Question: I'm experiencing a weird error with the visual studio 11 beta WPF designer (i.e. google does not return any results while searching for a part of the stacktrace)
Here is the problem:
When I create a WPF application project, and then add windows or usercontrols to it, I have no problems editing them in the embedded WPF designer.
But when I create a WPF user control project, I cannot manage to get it working: I have the weird error I pasted below.
I'm targeting .Net 4.5 ... and my VS is in french (sorry).
I pasted the text for this question to be searcheable, and an image as well, for readability.
EDIT: I would translate the first part of the error message as (sorry for my english...)
Trying to load an assembly from a network source, which has implied using the assembly in sandbox mode in previous version of .Net framework. Since this .Net framework version does not activate CAS strategy by default, this loading might be dangerous.
etc...

> System.NotSupportedException Tentative de chargement d'un assembly a
partir d'un emplacement reseau qui aurait entraine l'utilisation de
l'assembly en mode Bac a sable (sandbox) dans les versions anterieures
du .NET Framework. Cette version du .NET Framework n'activant pas la
strategie CAS par defaut, ce chargement peut etre dangereux. Si ce
chargement n'est pas destine a utiliser l'assembly en mode Bac a sable
(sandbox), activez le commutateur loadFromRemoteSources. Pour plus
d'informations, consultez
<URL>. a
Microsoft.Expression.DesignHost.Isolation.Remoting.ThreadMarshaler.DirectInvoke[T](WaitHandle
abort, Func'1 func) a Microsoft.Expression.DesignHost.Isolation.Remoting.ThreadMarshaler.MarshalOut[TResult,TValue](RemoteHandle'1
targetObject, Func'1 func) a Microsoft.Expression.DesignHost.Isolation.Remoting.ThreadMarshaler.MarshalOut[TResult,TValue](RemoteHandle'1
targetObject, Func'2 func) a
Microsoft.Expression.DesignHost.Isolation.Remoting.LocalDesignerService.Microsoft.Expression.DesignHost.IDesignerService.CreateDesigner(IHostSourceItem
item, IHostTextEditor editor) a
Microsoft.Expression.DesignHost.IsolatedDesignerService.CreateDesignerViewInfo(IIsolationTarget
isolationTarget, IHostSourceItem item, IHostTextEditor editor,
CancellationTokenSource cancelSource)System.NotSupportedException Tentative de chargement d'un assembly a
partir d'un emplacement reseau qui aurait entraine l'utilisation de
l'assembly en mode Bac a sable (sandbox) dans les versions anterieures
du .NET Framework. Cette version du .NET Framework n'activant pas la
strategie CAS par defaut, ce chargement peut etre dangereux. Si ce
chargement n'est pas destine a utiliser l'assembly en mode Bac a sable
(sandbox), activez le commutateur loadFromRemoteSources. Pour plus
d'informations, consultez
<URL>.Server stack trace: at
Microsoft.Expression.DesignHost.Isolation.Remoting.ThreadMarshaler.CallQueue.WaitForCompletion(BlockingCall
call) at
Microsoft.Expression.DesignHost.Isolation.Remoting.ThreadMarshaler.CallQueue.Invoke(BlockingCall
call) at
Microsoft.Expression.DesignHost.Isolation.Remoting.ThreadMarshaler.CallQueue.Invoke<URL> at
Microsoft.Expression.DesignHost.Isolation.Remoting.RemoteDesignerService.Microsoft.Expression.DesignHost.Isolation.Remoting.IRemoteDesignerService.CreateDesigner(IRemoteHostSourceItem
remoteItem, IRemoteHostTextEditor remoteEditor) at
System.Runtime.Remoting.Messaging.StackBuilderSink._PrivateProcessMessage(IntPtr
md, Object[] args, Object server, Object[]& outArgs) at
System.Runtime.Remoting.Messaging.StackBuilderSink.SyncProcessMessage(IMessage
msg)Exception rethrown at [0]: a
System.Runtime.Remoting.Proxies.RealProxy.HandleReturnMessage(IMessage
reqMsg, IMessage retMsg) a
System.Runtime.Remoting.Proxies.RealProxy.PrivateInvoke(MessageData&
msgData, Int32 type) a
Microsoft.Expression.DesignHost.Isolation.Remoting.IRemoteDesignerService.CreateDesigner(IRemoteHostSourceItem
remoteItem, IRemoteHostTextEditor remoteEditor) a
Microsoft.Expression.DesignHost.Isolation.Remoting.LocalDesignerService.<>c__DisplayClass8.b__7(IRemoteDesignerService
d) a
Microsoft.Expression.DesignHost.Isolation.Remoting.ThreadMarshaler.<>c__DisplayClass4'2.<MarshalOut>b__3() a Microsoft.Expression.DesignHost.Isolation.Remoting.ThreadMarshaler.DirectInvoke<URL>System.NotSupportedException Tentative de chargement d'un assembly a
partir d'un emplacement reseau qui aurait entraine l'utilisation de
l'assembly en mode Bac a sable (sandbox) dans les versions anterieures
du .NET Framework. Cette version du .NET Framework n'activant pas la
strategie CAS par defaut, ce chargement peut etre dangereux. Si ce
chargement n'est pas destine a utiliser l'assembly en mode Bac a sable
(sandbox), activez le commutateur loadFromRemoteSources. Pour plus
d'informations, consultez
<URL>. at
System.Reflection.RuntimeAssembly.nLoadFile(String path, Evidence
evidence) at System.Reflection.Assembly.LoadFile(String path) at
Microsoft.Expression.Utility.AssemblyHelper.LoadFile(String path)
at
Microsoft.Expression.DesignSurface.Assemblies.AssemblyService.CreateClassicShadowCopy(IHostProject
project, String assemblySourcePath) at
Microsoft.Expression.DesignSurface.Assemblies.AssemblyService.ResolveShadowCopyAssembly(IHostProject
project, String path) at
Microsoft.Expression.DesignSurface.Assemblies.AssemblyService.ResolveAssembly(IHostProject
project, String path) at
Microsoft.Expression.DesignSurface.Assemblies.ProjectAssemblyResolver.GetAssemblyInformation(String
path) at
Microsoft.Expression.DesignSurface.Assemblies.ProjectAssemblyResolver.GetAssemblyInformation(IHostReferenceItem
reference) at
Microsoft.Expression.DesignSurface.Assemblies.ProjectAssemblyResolver.UpdateAssemblyReferences(IEnumerable'1 referencesToUpdate) at Microsoft.Expression.DesignSurface.Assemblies.ProjectAssemblyResolver..ctor(IHostProject project, DesignerContext designerContext) at Microsoft.Expression.DesignSurface.Assemblies.ProjectAssemblyService.<.ctor>b__0(IHostProject project) at Microsoft.Expression.Utility.Collections.SuspendableKeyedCollection'2.CreateItems(TKey
key) at
System.Collections.Concurrent.ConcurrentDictionary'2.GetOrAdd(TKey key, Func'2 valueFactory) at
Microsoft.Expression.Utility.Collections.SuspendableKeyedCollection'2.GetItem(TKey key) at Microsoft.Expression.DesignSurface.Assemblies.ProjectAssemblyService.GetProjectAssemblyResolver(IHostProject project) at Microsoft.Expression.DesignSurface.Project.ProjectContextBase.Initialize() at Microsoft.Expression.DesignSurface.Project.XamlProjectContext.Initialize() at Microsoft.Expression.DesignSurface.Project.ProjectContextManager.GetProjectContext(IHostProject project, IPlatform platform) at Microsoft.Expression.DesignSurface.Project.ProjectContextManager.<GetContextsInActiveSolution>d__20.MoveNext() at Microsoft.Expression.DesignSurface.Project.XamlProjectContext.get_Application() at Microsoft.Expression.DesignSurface.Documents.SceneDocument.GetApplicationDocument(IXamlProjectContext activeContext) at Microsoft.Expression.DesignSurface.Documents.SceneDocument.get_ApplicationSceneDocument() at Microsoft.Expression.DesignSurface.DocumentViewContext.CreateAndOpenView(ISourceItemContext sourceItem, Boolean activate, Boolean ensureOpen) at Microsoft.Expression.DesignSurface.DesignerService.CreateDesigner(IHostSourceItem item, IHostTextEditor editor) at Microsoft.Expression.DesignHost.Isolation.Remoting.RemoteDesignerService.<>c__DisplayClass9.<Microsoft.Expression.DesignHost.Isolation.Remoting.IRemoteDesignerService.CreateDesigner>b__8() at Microsoft.Expression.DesignHost.Isolation.Remoting.ThreadMarshaler.CallQueue.<>c__DisplayClassa'1.b__9()
at
Microsoft.Expression.DesignHost.Isolation.Remoting.ThreadMarshaler.CallQueue.Call.Invoke()
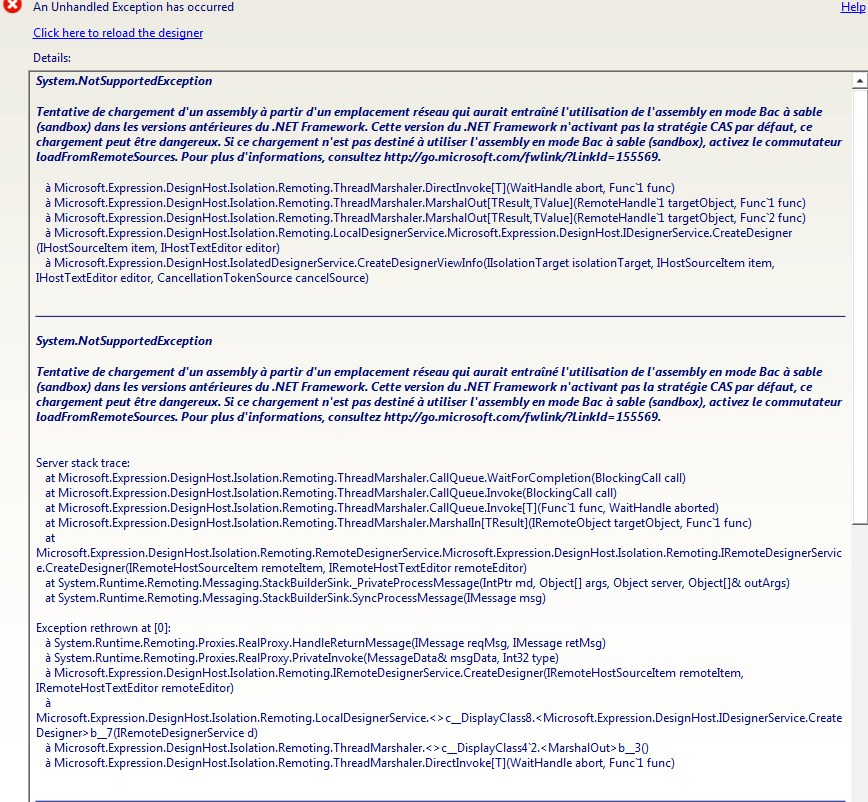
Answer: I appear to have fixed things by setting loadFromSources to enabled as described here:
1. Go to C:\Program Files\Microsoft Visual Studio 11.0\Common7\IDE
2. Open the files XDesProc.exe.config, devenv.exe.config, and XDesProc.exe.appx.config using a text editor (likely requires administrator mode)
3. Find </runtime> and before it, add <loadFromRemoteSources enabled="true"/> (If you copy/paste, make sure the doublequotes come through as ASCII or VS will have a fit)
(Source: <URL>
Perhaps it is only really necessary to do this for XDesProc.exe.config, I don't know.
---
After that, I got a different error, :
Fix:
Copy the file Microsoft.Windows.Design.Interaction.dll from c:\Program Files (x86)\Microsoft Expression\Blend for Visual Studio\Microsoft.Windows.Design.Interaction\ to c:\Program Files (x86)\Microsoft Visual Studio 11.0\Common7\IDE\PublicAssemblies\ (You may wish to make a backup of the existing file first.)
(Source: <URL>
Someone from Microsoft said installing the Beta over the Developer Preview isn't supported so maybe that's why I had this 2nd problem.